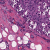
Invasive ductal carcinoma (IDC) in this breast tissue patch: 0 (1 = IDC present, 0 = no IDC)